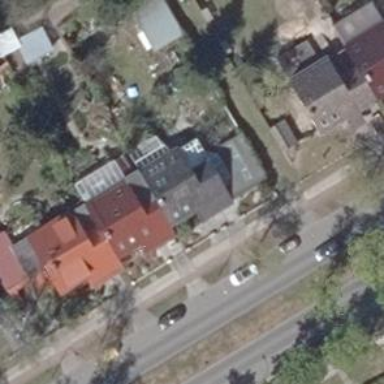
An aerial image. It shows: Terrace building.